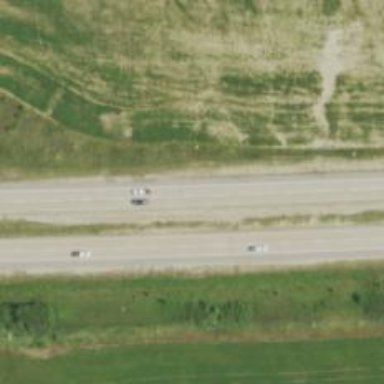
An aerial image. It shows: Trunk highway with expressway features.